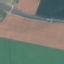
Land use / land cover class: AnnualCrop